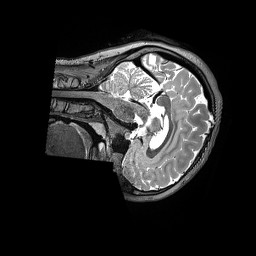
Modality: T2w
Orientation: sagittal
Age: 18
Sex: female
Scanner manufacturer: siemens
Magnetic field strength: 3 T
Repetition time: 3.2 s
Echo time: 0.564 s